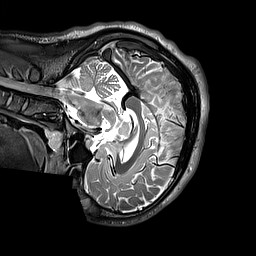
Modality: T2w
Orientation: sagittal
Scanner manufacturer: siemens
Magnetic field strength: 3 T
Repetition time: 3.2 s
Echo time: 0.406 s